Question: I'm trying to work with more advanced graphics besides the standard graphics.
One of my attempts was to create some useful control - a Knob.
I have an image contains 100 knobs with the values 1-100, and in the project i'm splitting it into a contains Bitmaps of each value (1-100).
This is how the knob looks like for some value, The value can be changed by holding the mouse down and dragging it up/down.

My technique is whenever the value changes, the BackgroundImage property of the Knob, which is a Control object, will be changed to the image located in the 'Value' index in the bitmaps array. That means if I have bitmap array , value and the knob , then'K.BackgroundImage = X[V]'. This action repeats for every value change.
When I Increase/Decrease the value in run-time, the knob is like "flashing" during image changes. This leads me to think that my technique is not good, and I'd like to know if there is a better way to do that.
*The knob's design is not mine, just found over the internet.
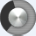
Answer: I'm going to go on the assumption that you've got a UserControl or some sort of Control derived subclass. If you don't, make it so...
While you're at it, read this terrific article: <URL>
Bottom line, perform your painting in an 'OnPaint' override and do the following in your constructor:
'''
SetStyle(
ControlStyles.UserPaint |
ControlStyles.AllPaintingInWmPaint |
ControlStyles.OptimizedDoubleBuffer, true);
'''
That should fix your flicker.